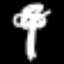
Label: palm tree